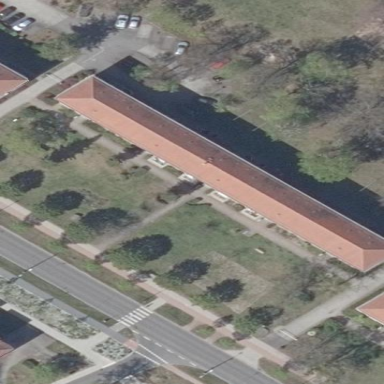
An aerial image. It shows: Image showing building with apartments.